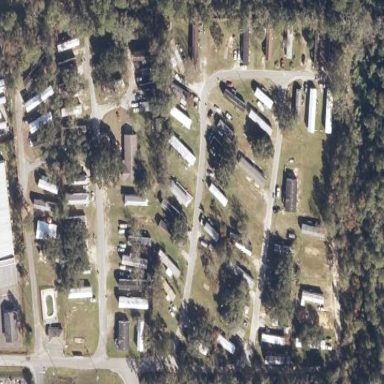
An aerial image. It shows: Residential area designated as trailer park.